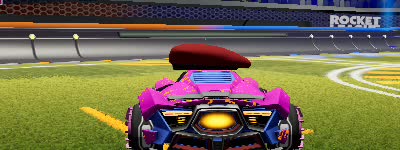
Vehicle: werewolf